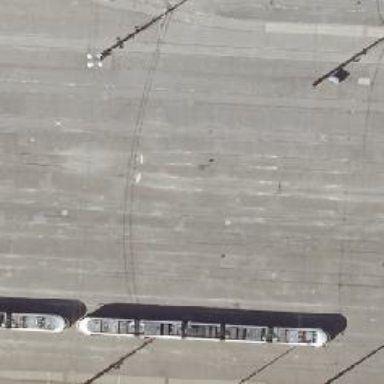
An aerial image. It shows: Tram railway yard with electrified contact lines.